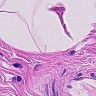
Metastatic tissue present: no